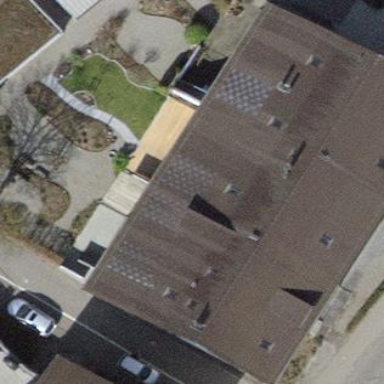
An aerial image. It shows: Gabled roofed house.